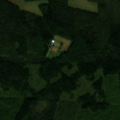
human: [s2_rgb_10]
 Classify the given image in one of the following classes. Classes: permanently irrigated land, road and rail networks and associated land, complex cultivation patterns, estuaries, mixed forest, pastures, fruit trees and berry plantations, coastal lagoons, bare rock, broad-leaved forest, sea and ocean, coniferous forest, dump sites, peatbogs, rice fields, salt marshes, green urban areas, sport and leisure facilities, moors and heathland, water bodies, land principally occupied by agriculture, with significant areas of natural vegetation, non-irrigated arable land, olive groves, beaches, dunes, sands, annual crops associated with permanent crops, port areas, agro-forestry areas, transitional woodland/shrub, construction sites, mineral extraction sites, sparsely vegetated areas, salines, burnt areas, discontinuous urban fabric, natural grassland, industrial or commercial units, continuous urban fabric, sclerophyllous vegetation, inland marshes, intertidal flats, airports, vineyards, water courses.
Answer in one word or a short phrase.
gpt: non-irrigated arable land, coniferous forest, mixed forest, transitional woodland/shrub